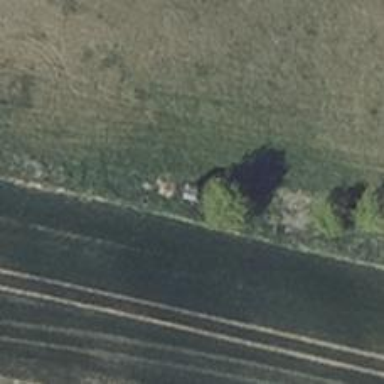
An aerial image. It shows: Hunting stand.